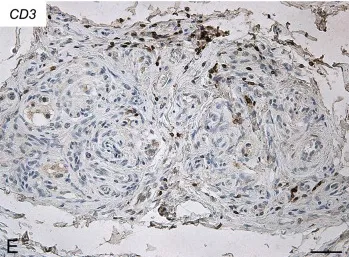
CD68 ; 50 microm Inserts: high magnification of positive type I cells. Scale Bar: 15 microm.
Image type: pathology (immunostaining)